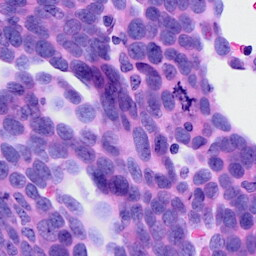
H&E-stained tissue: Ovarian